Field crop: maize
Growth stage: 2
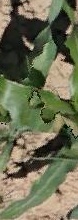
Species: maize